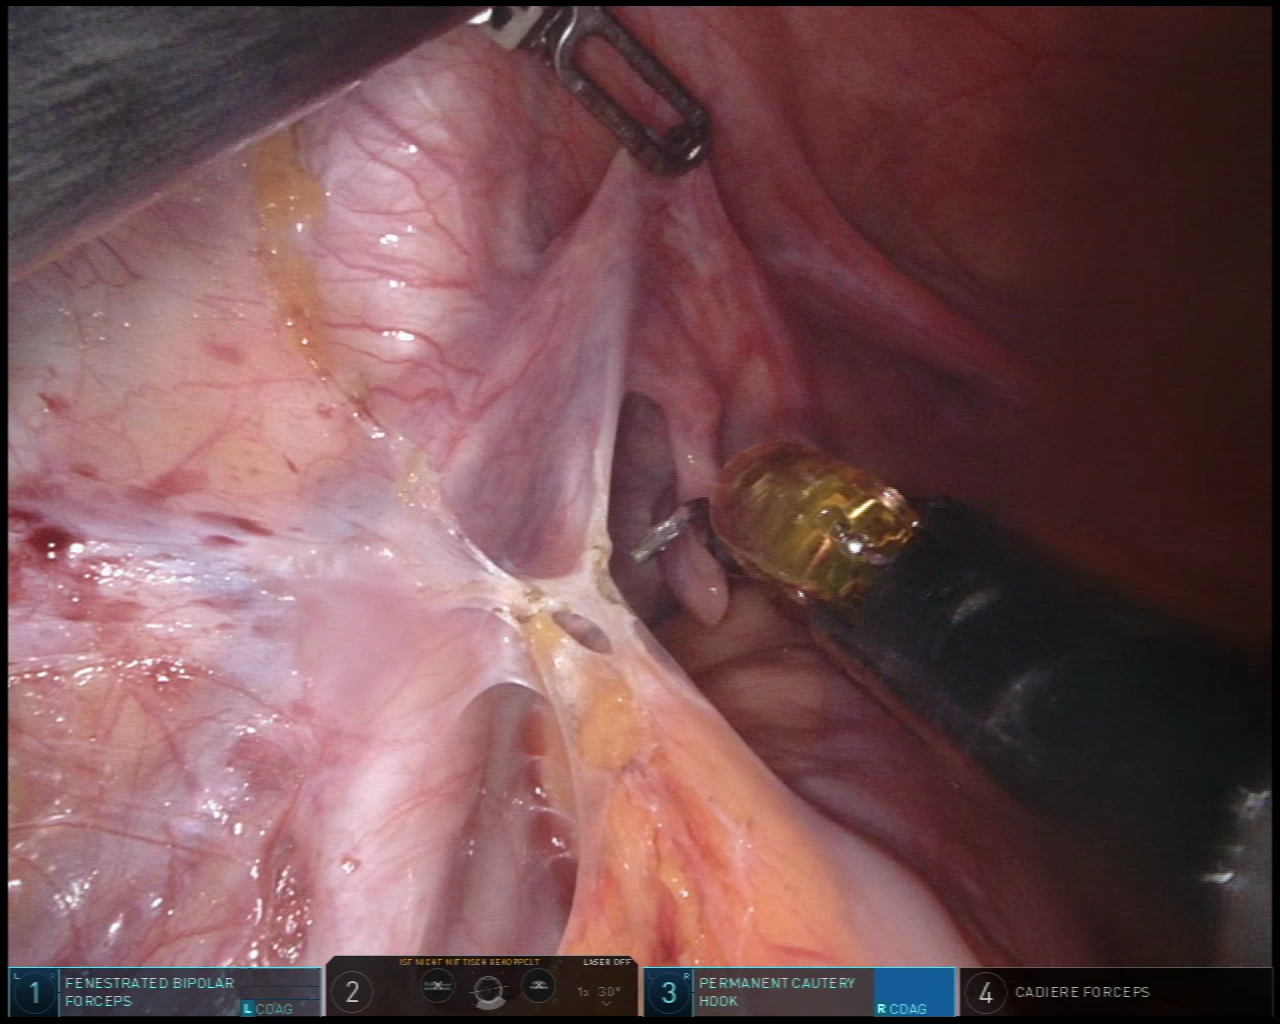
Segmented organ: abdominal_wall
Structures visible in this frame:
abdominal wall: yes
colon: no
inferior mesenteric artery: no
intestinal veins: no
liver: no
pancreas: no
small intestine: no
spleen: no
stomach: no
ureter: no
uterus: no
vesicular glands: no